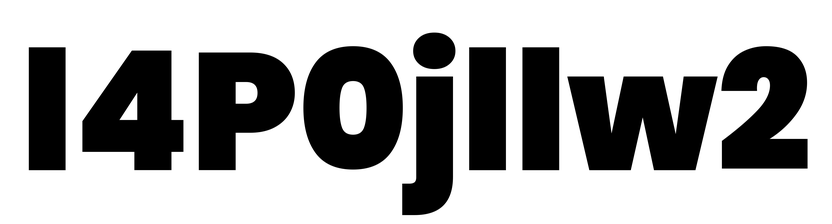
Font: Poppins-Black